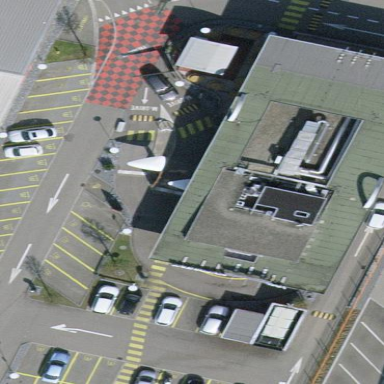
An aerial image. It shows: Fast food restaurant located in building.